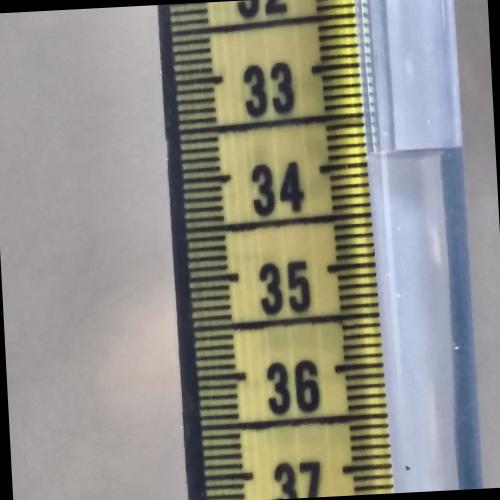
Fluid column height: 33.9 cm